Aerial crown-view tile of a tropical tree (Barro Colorado Island, Panama), acquired 20250124:
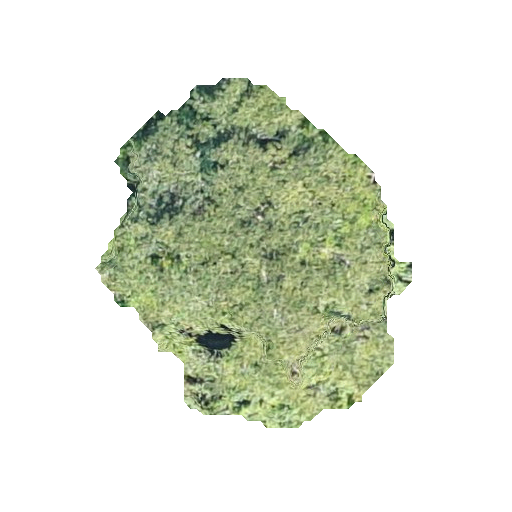
Species: Tachigali panamensis
GBIF accepted scientific name: Tachigali panamensis
Crown area: 111.113 m²